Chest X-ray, AP view. Patient: 51 years old, sex F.
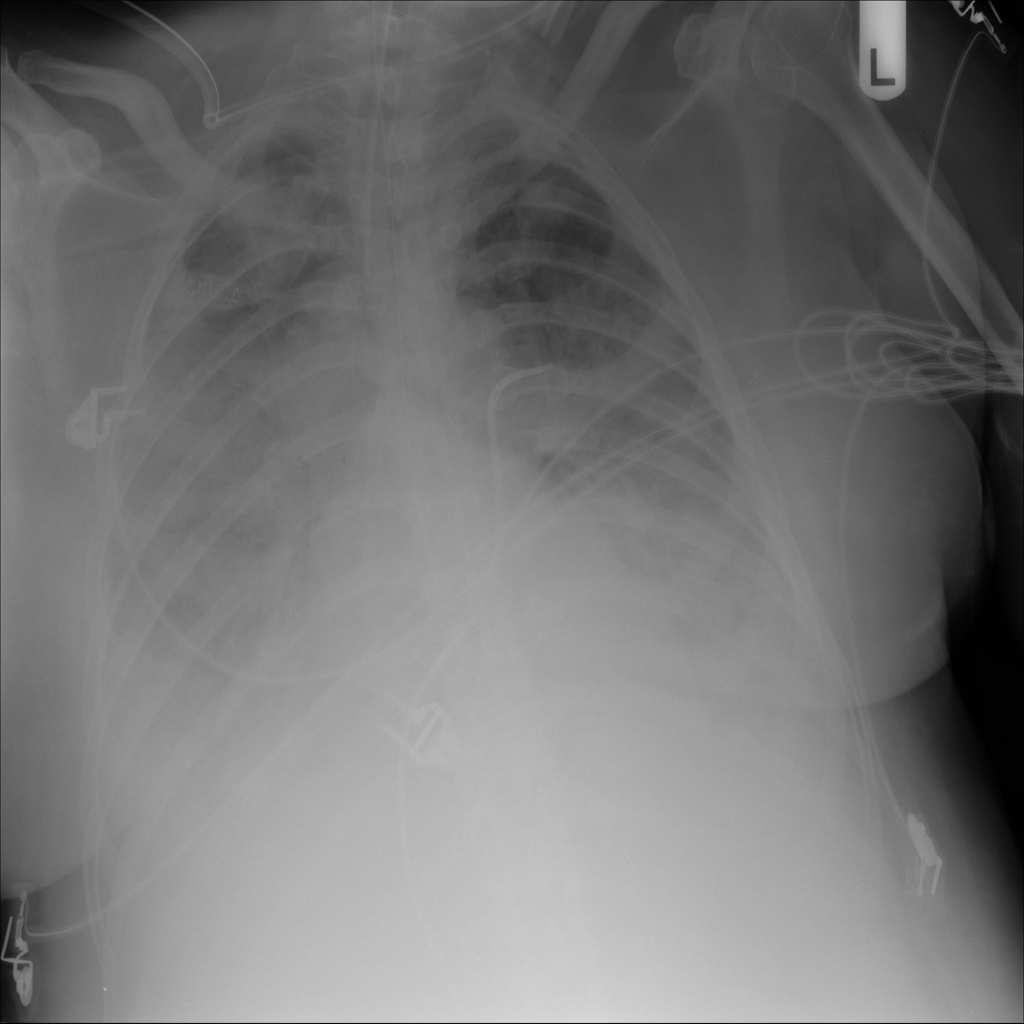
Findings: Consolidation, Edema